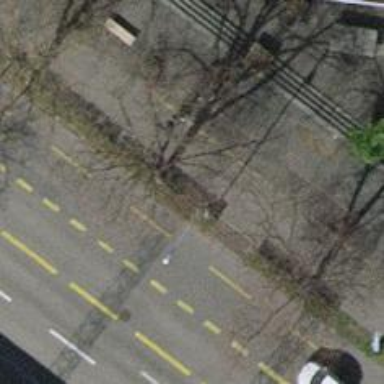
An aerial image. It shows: Tree-lined avenue.